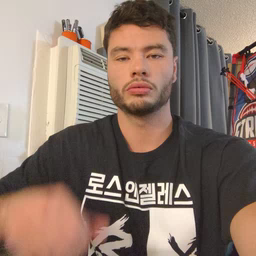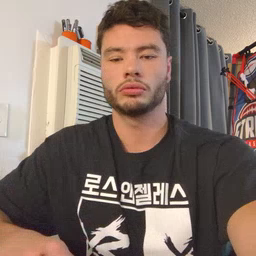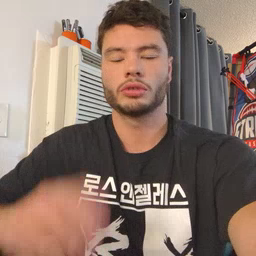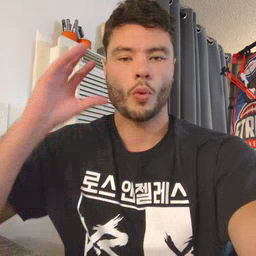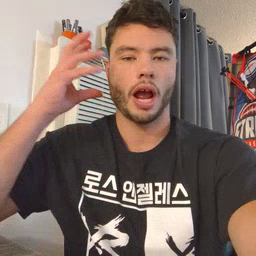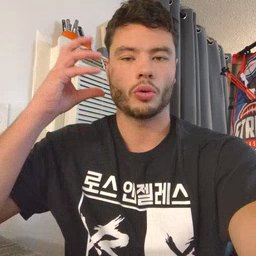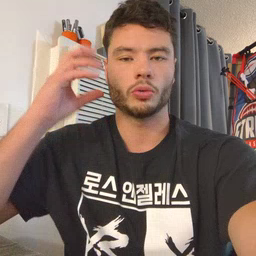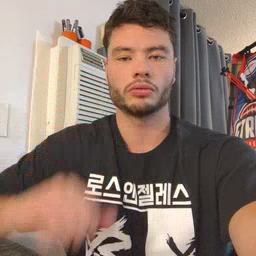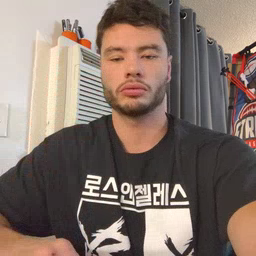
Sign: radio